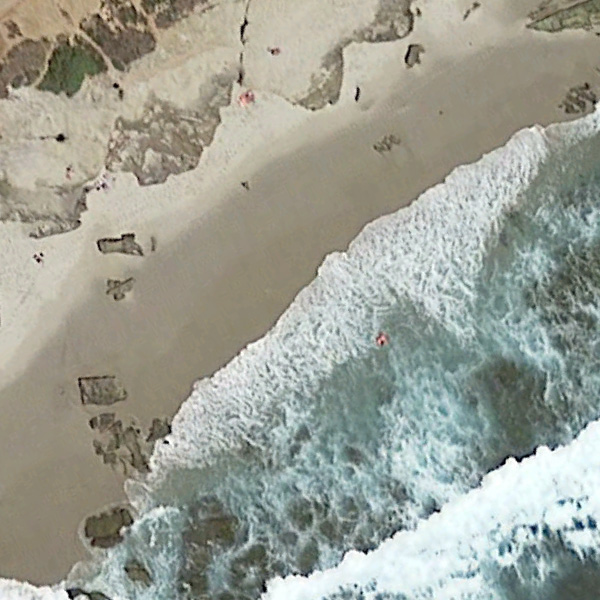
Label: Beach